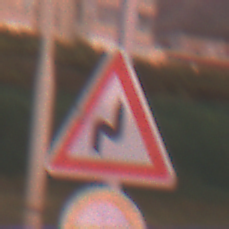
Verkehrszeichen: DoppelkurveRechts
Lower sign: Ueberholverbot
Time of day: SunriseSunset
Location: Outdoor (Urban)
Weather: PartlyCloudy
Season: NotSpecified
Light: Natural